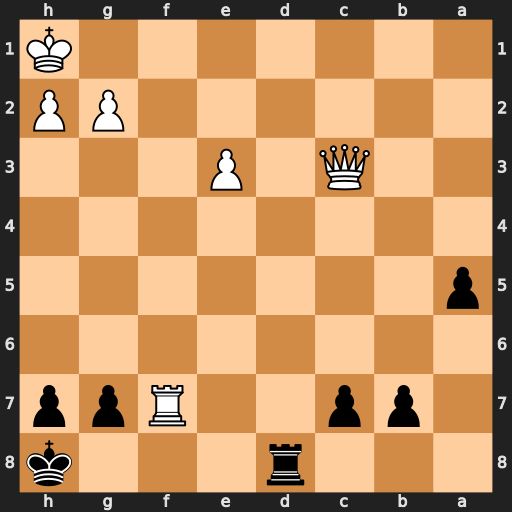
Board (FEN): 3r3k/1pp2Rpp/8/p7/8/2Q1P3/6PP/7K
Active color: b
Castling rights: -
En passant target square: -
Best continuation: Rd1+ Qe1 Rxe1+ Rf1 Rxf1#